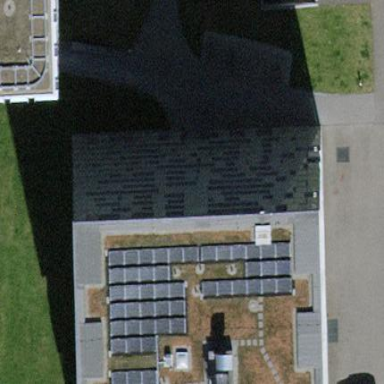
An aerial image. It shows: Solar power generator using photovoltaic method with solar photovoltaic panel types.